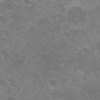
Label: not_dusty